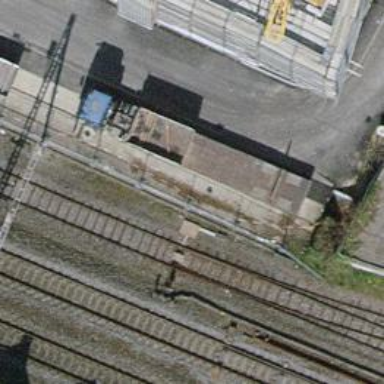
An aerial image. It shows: Railway switch.